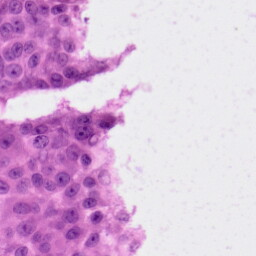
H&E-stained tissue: Skin